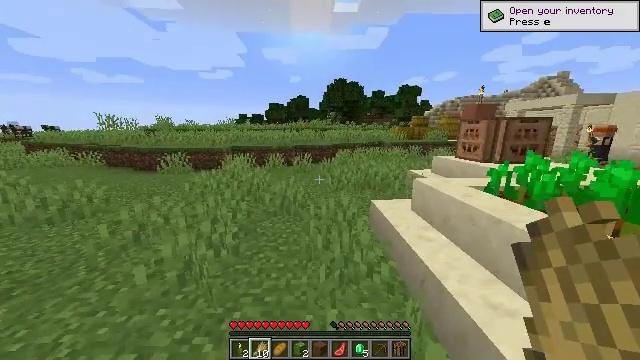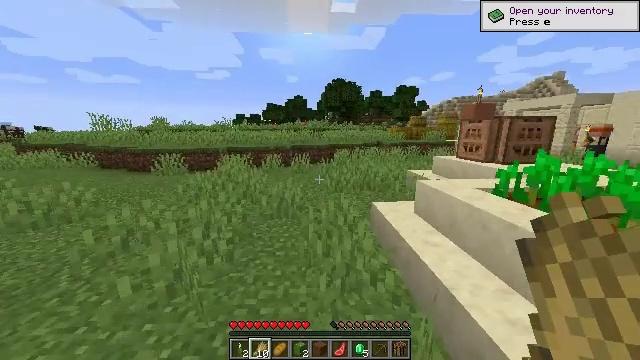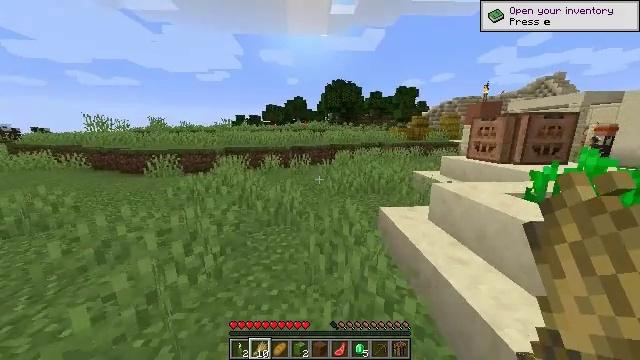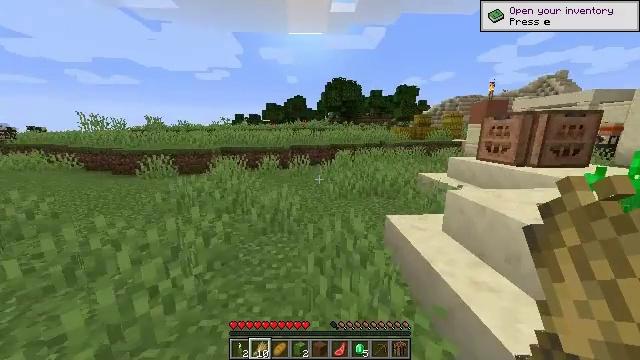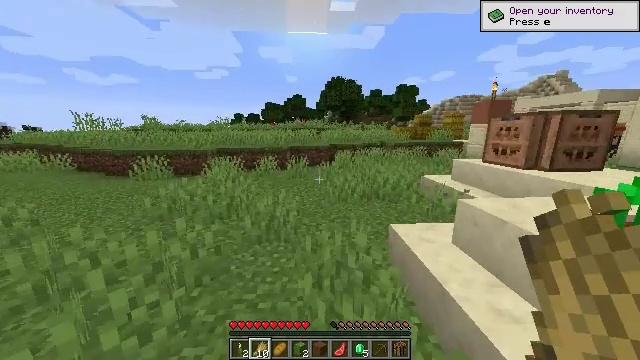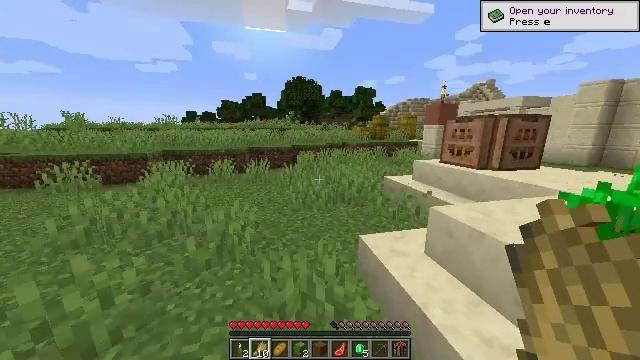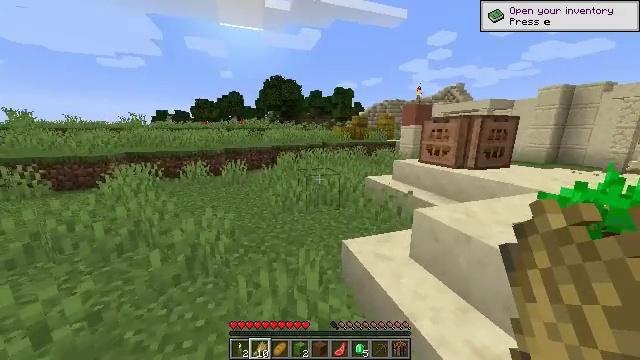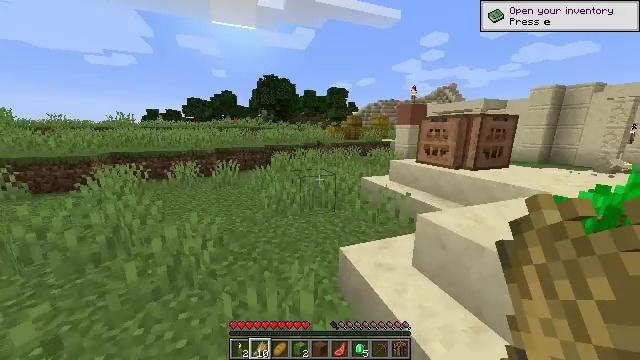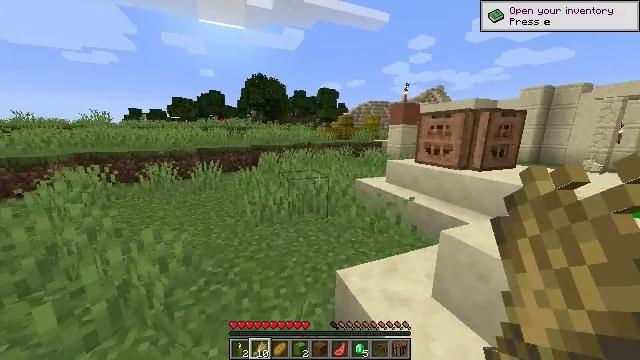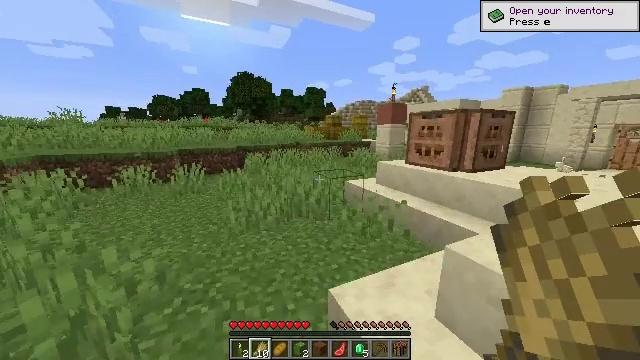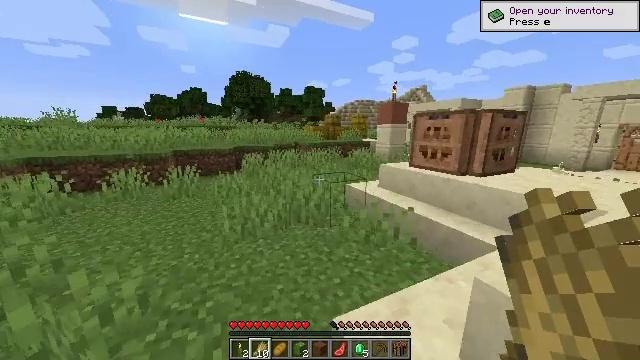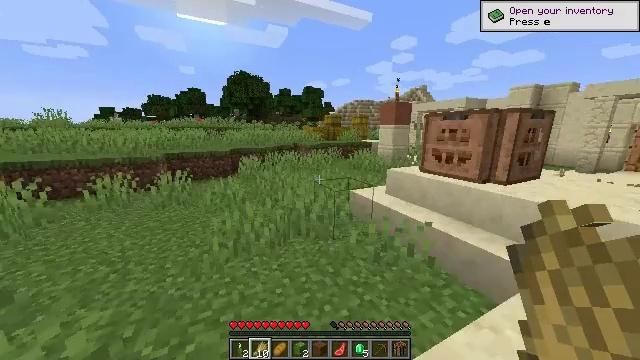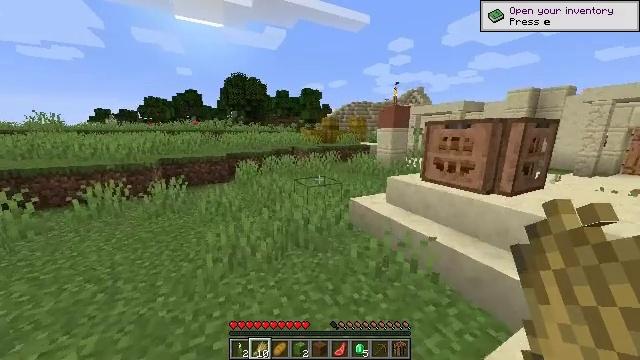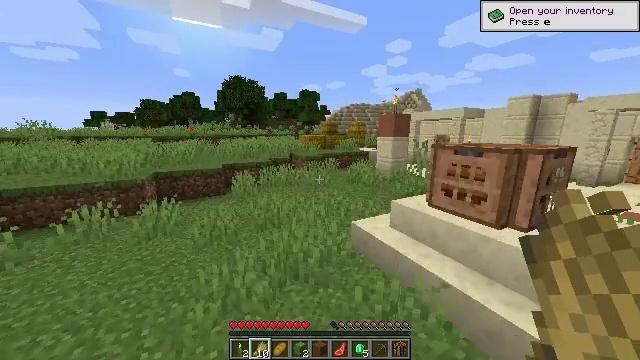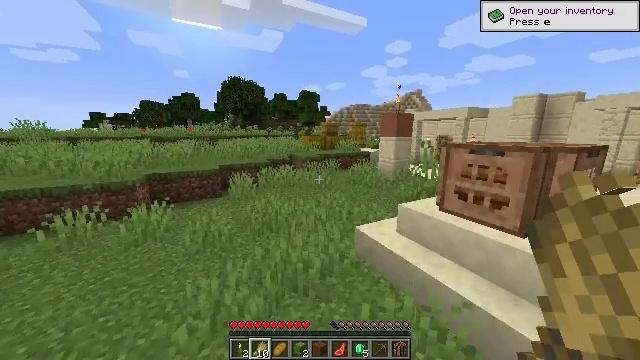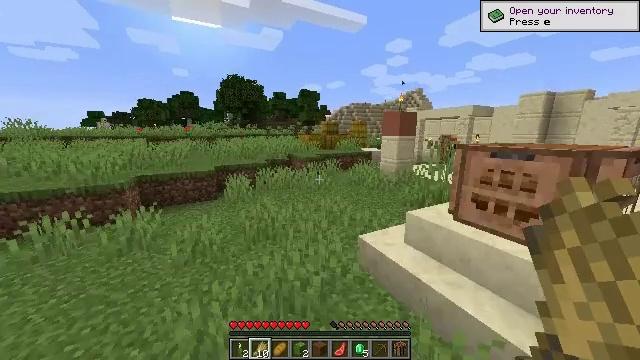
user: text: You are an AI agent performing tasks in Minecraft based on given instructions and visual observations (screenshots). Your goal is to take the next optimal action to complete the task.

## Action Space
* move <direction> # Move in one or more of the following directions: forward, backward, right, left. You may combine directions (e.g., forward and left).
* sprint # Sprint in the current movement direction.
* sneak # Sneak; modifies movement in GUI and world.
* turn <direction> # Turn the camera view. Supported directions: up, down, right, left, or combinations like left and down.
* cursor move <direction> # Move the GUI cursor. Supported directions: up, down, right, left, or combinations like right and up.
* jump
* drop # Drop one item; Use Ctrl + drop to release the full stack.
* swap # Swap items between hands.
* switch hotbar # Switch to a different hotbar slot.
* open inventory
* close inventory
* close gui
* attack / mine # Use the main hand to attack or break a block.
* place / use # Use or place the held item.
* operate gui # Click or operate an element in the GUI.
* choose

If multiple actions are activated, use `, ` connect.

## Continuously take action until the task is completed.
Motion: motion action
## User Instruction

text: Extract smooth sandstone from its location.
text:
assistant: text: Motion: move forward, sprint
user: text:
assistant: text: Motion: move forward, sprint
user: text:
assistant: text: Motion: move forward, sprint
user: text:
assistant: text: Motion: move forward, sprint
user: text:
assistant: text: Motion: move forward, sprint, turn right
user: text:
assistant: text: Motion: move forward, sprint, turn right
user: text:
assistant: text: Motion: move forward, sprint, turn right
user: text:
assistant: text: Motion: move forward, sprint, turn right
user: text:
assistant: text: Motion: move forward, sprint, turn right
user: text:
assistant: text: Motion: move forward, sprint
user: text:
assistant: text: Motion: move forward, sprint
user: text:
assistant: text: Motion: move forward, sprint
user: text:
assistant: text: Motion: move forward, sprint
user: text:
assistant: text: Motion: move forward, sprint
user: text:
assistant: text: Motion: move forward, sprint
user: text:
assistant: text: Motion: move forward, sprint
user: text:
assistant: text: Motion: move forward, sprint
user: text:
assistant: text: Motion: move forward, sprint
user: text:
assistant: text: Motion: move forward, sprint, turn right
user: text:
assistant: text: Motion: move forward, sprint
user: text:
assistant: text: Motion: move forward, sprint
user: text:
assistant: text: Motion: move forward, sprint
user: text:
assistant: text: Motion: move forward, sprint
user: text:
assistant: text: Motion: move forward, sprint
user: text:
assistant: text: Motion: move forward, sprint
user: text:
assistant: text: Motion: move forward, sprint
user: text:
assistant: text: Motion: move forward, sprint
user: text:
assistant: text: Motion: move forward, sprint
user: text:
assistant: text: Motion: move forward, sprint
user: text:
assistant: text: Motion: move forward, sprint